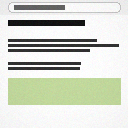
Screen state: on